Question: I've done a faceted piechart with ggplot2 like this:
'''
qplot(x=factor(1), data=mtcars, fill=factor(cyl)) +
geom_bar(width=1) +
coord_polar(theta="y") +
facet_grid(~gear)
'''

but as all the piecharts share the y axis scale, some of them doesn't cover the full circle. I've tried with 'facet_grid(~gear, scales="free")' but it doesn't work.
How could I get full circles for all the piecharts?
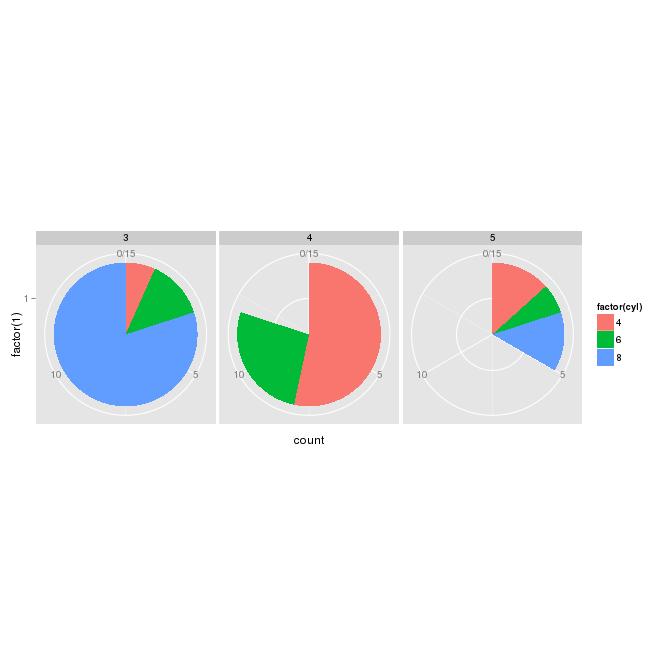
Answer: I think you just want 'position = 'fill'':
'''
ggplot(mtcars,aes(x = factor(1),fill=factor(cyl))) +
facet_wrap(~gear) +
geom_bar(width = 1,position = "fill") +
coord_polar(theta="y")
'''
For future reference, from the Details section of 'geom_bar':
> By default, multiple x's occuring in the same place will be stacked a
top one another by position_stack. If you want them to be dodged from
side-to-side, see position_dodge. Finally, position_fill shows
relative propotions at each x by stacking the bars and then stretching
or squashing to the same height.